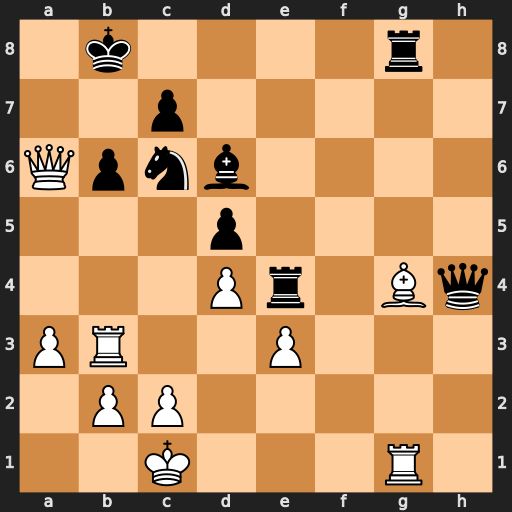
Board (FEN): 1k4r1/2p5/Qpnb4/3p4/3Pr1Bq/PR2P3/1PP5/2K3R1
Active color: w
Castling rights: -
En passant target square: -
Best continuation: Rxb6+ cxb6 Qxb6+ Ka8 Qxc6+